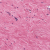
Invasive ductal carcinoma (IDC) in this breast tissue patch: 0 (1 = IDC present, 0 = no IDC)